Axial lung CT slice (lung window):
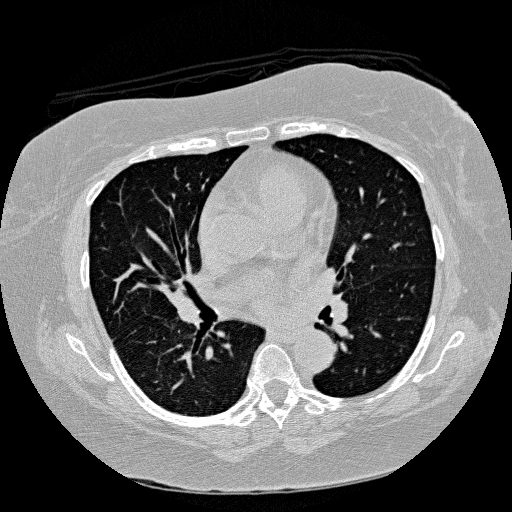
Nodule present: no